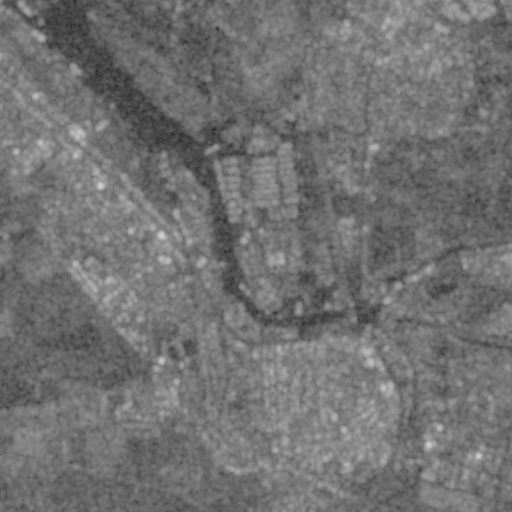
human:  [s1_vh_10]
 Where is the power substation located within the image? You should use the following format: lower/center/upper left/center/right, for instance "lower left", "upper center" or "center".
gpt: The power substation is located in the center right of the image.
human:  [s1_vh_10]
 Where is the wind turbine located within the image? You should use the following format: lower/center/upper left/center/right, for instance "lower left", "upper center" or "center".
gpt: The wind turbine is located in the center right of the image.
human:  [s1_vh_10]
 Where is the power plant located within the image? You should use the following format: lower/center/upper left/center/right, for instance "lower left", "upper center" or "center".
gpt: There is no power plant in the image.

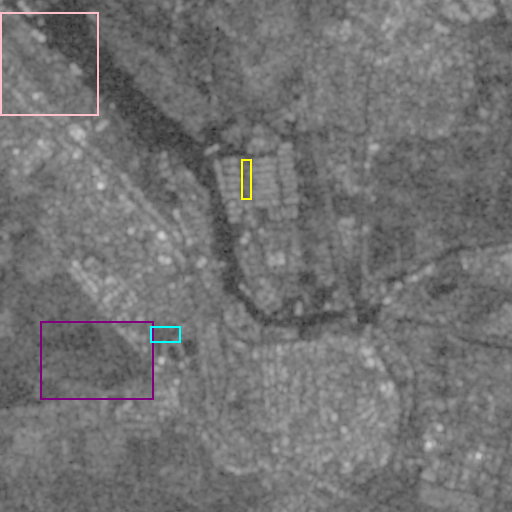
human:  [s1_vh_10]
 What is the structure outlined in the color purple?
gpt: The structure outlined in purple is a crop field.
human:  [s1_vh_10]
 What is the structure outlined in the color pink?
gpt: The structure outlined in pink is a park.
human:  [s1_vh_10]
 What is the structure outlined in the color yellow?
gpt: The structure outlined in yellow is a parking lot.
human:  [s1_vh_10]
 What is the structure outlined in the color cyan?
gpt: The structure outlined in cyan is a stadium.
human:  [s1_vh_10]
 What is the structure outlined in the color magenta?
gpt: There is no magenta outline.